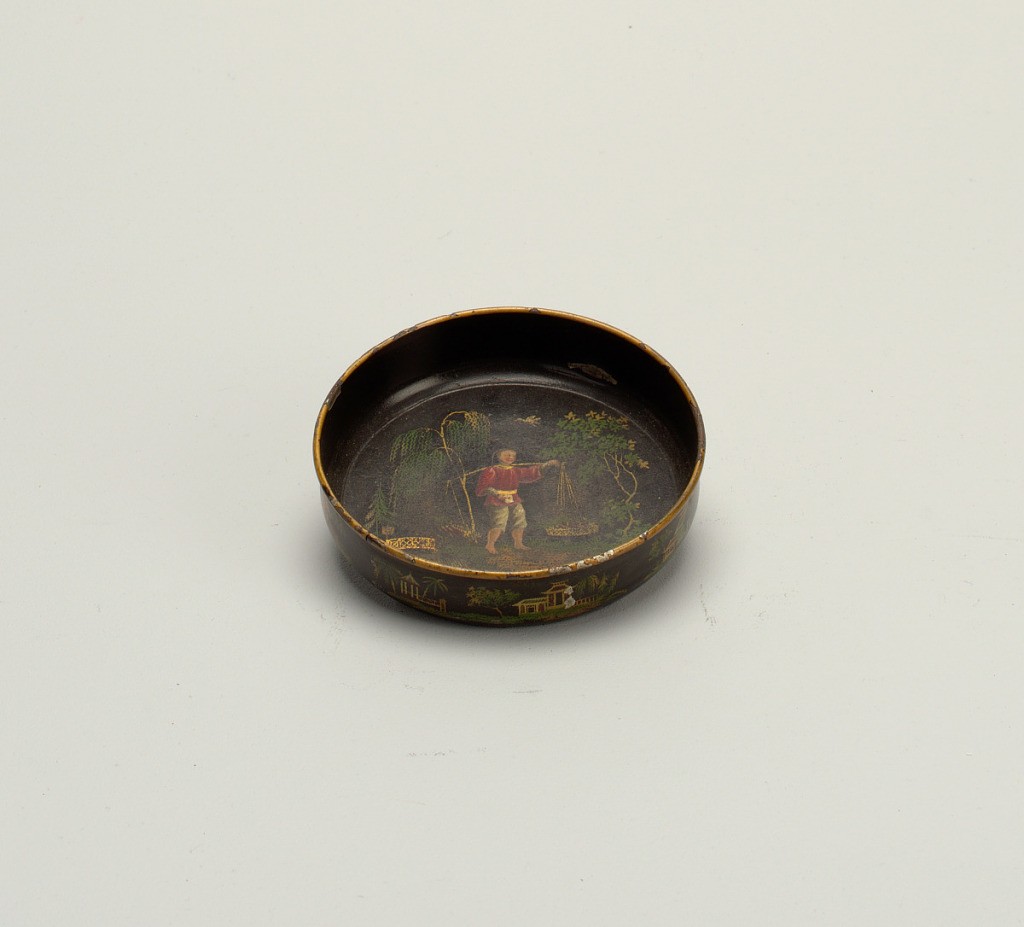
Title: Bowl
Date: ca. 1820
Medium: Enameled tôle
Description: Flat bottom, vertical sides. Black field, decorated in gilt, red, brown and green with Chinese scenes on outside of sides; on bottom, Chinese coolie carrying a yoke.